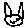
Label: cat